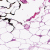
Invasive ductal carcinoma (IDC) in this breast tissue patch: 0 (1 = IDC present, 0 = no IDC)